Question: I have two directories at the same level. For example Folder A and Folder B. Folder A uses python3.7 and Folder B has an Anaconda environment which uses python2.7. I run 'os.system("python ../folder b/ex2.py")'.

In folder B the Anaconda environment is activated.
The problem is when I run the python script from Terminal 'python ../folder b/ex2.py' it runs successfully but when I call the script from folder A it doesn't use the Anaconda environment.
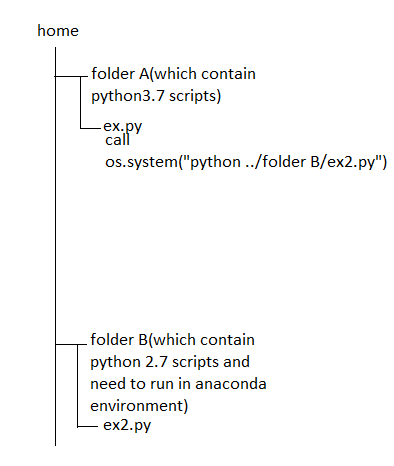
Answer: Assuming your conda env is name 'python2.7'. Change
'''
os.system('python ../folderb/ex2.py')
'''
to
'''
os.system('conda activate python2.7 && python ../folderb/ex2.py')
'''
This should execute your ex2.py within the conda env.